Field crop: tomato
Growth stage: 2
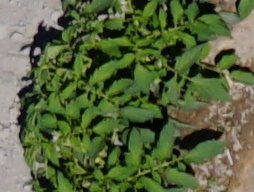
Species: tomato